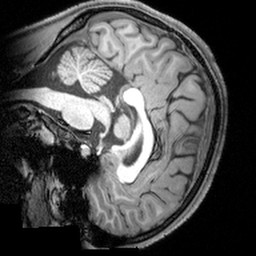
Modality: T1w
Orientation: sagittal
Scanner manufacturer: siemens
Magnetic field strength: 3 T
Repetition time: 1.9 s
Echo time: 0.00397 s